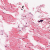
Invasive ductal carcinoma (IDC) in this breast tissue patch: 0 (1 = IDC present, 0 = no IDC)